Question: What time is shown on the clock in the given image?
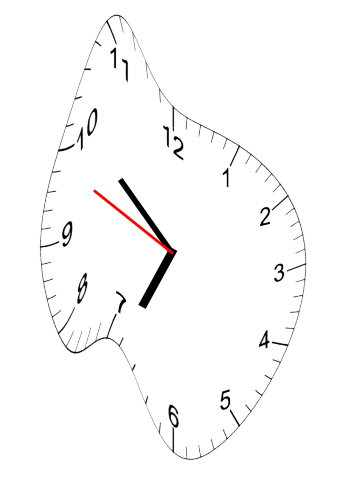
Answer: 06:51:49